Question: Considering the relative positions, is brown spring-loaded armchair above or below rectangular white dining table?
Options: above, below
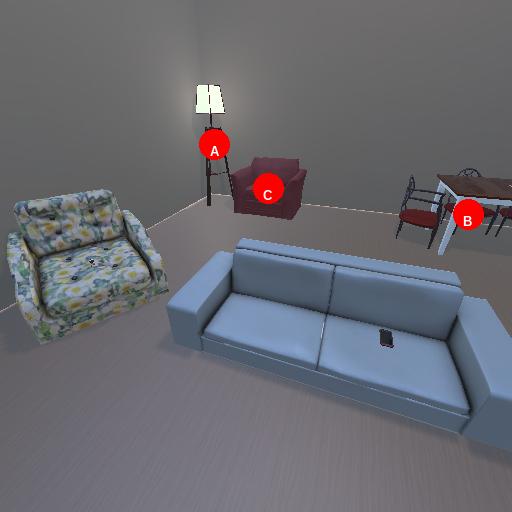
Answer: above